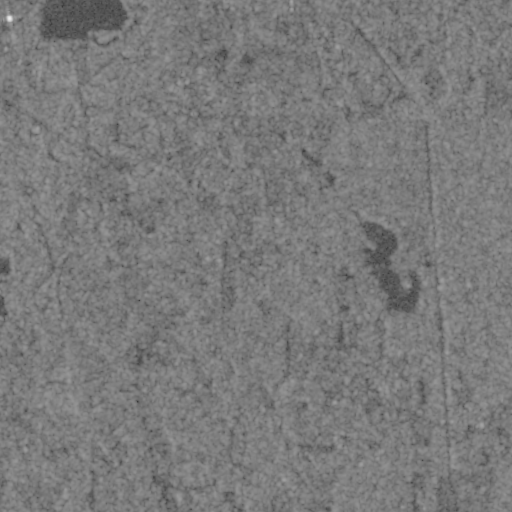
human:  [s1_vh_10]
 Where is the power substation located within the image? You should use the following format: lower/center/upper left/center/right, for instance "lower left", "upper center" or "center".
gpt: The power substation is located in the upper center of the image.
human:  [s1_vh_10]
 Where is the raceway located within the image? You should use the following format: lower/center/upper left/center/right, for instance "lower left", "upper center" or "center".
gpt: The raceway is located in the upper left of the image.
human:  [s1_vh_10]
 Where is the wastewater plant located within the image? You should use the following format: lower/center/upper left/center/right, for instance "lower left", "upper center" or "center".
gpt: The wastewater plant is located in the upper left of the image.
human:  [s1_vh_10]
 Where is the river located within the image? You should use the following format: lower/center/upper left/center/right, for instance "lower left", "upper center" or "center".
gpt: The river is located in the left of the image.
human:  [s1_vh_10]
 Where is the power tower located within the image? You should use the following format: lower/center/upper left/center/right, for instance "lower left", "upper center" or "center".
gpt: There is no power tower in the image.

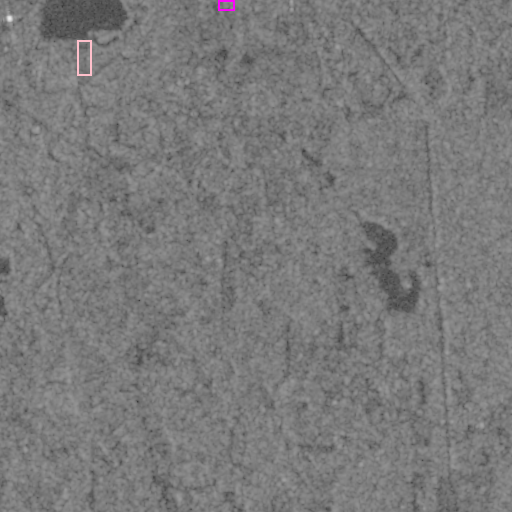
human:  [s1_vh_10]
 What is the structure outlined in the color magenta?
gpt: The structure outlined in magenta is a power substation.
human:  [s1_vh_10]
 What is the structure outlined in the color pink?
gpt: The structure outlined in pink is a wastewater plant.
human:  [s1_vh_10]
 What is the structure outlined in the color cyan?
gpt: There is no cyan outline.